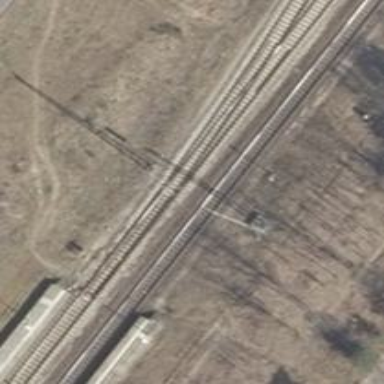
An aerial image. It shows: Railway signal.